Lunar surface albedo tile
Center latitude: -43.095
Center longitude: -3.58
Resolution (meters per pixel, mean): 133.62
Tile area (km^2): 18262.57
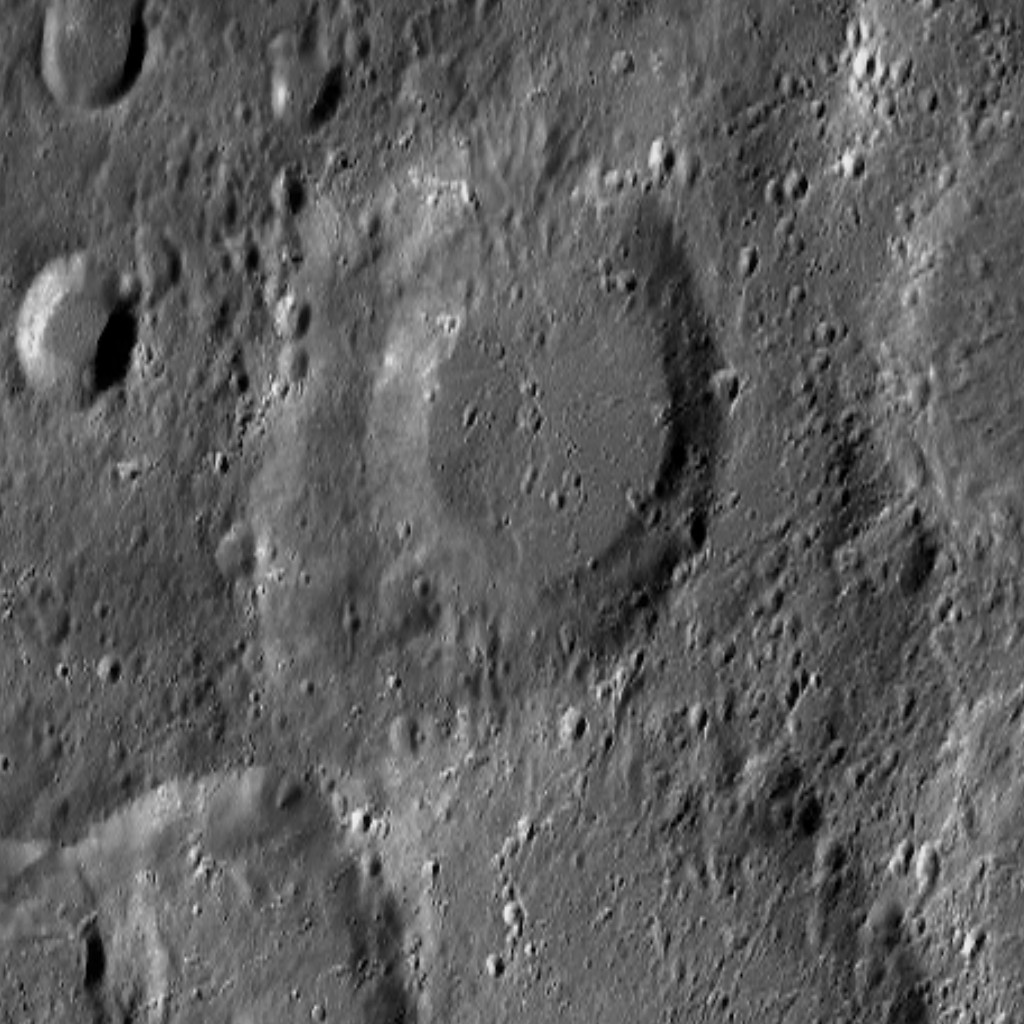